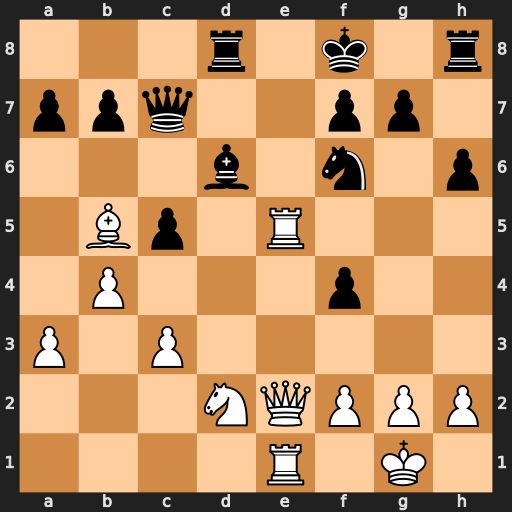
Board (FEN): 3r1k1r/ppq2pp1/3b1n1p/1Bp1R3/1P3p2/P1P5/3NQPPP/4R1K1
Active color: w
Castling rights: -
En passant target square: -
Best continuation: Re8+ Rxe8 Qxe8+ Nxe8 Rxe8#